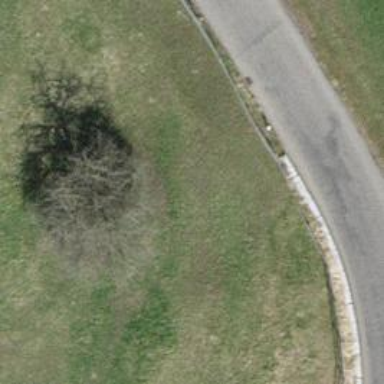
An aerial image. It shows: Urban tree adds touch of nature to the surroundings.